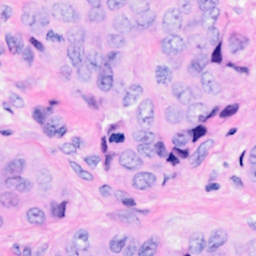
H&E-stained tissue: Breast